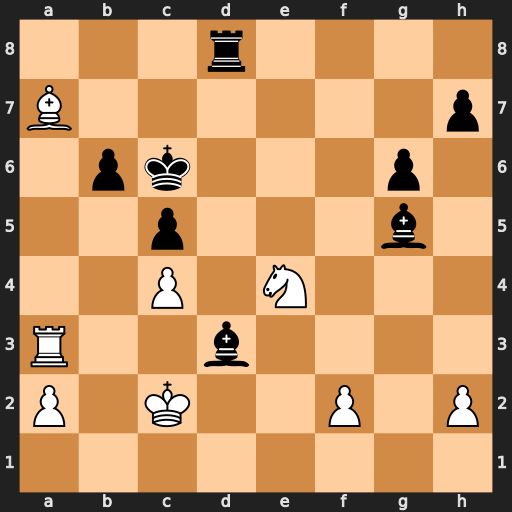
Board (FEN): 3r4/B6p/1pk3p1/2p3b1/2P1N3/R2b4/P1K2P1P/8
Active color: w
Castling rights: -
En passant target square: -
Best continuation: Rxd3 Rxd3 Kxd3